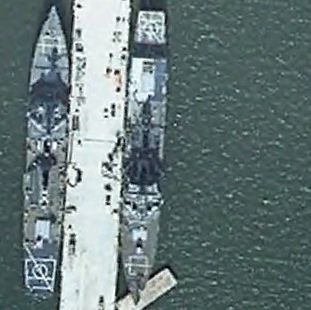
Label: destroyer